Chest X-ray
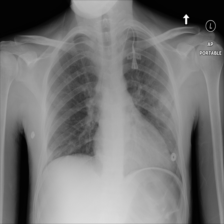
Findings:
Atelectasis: positive
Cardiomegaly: negative
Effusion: negative
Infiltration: positive
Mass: negative
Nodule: negative
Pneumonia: negative
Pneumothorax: negative
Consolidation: negative
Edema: negative
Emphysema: negative
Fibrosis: negative
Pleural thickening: negative
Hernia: negative